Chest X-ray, AP view. Patient: 56 years old, sex M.
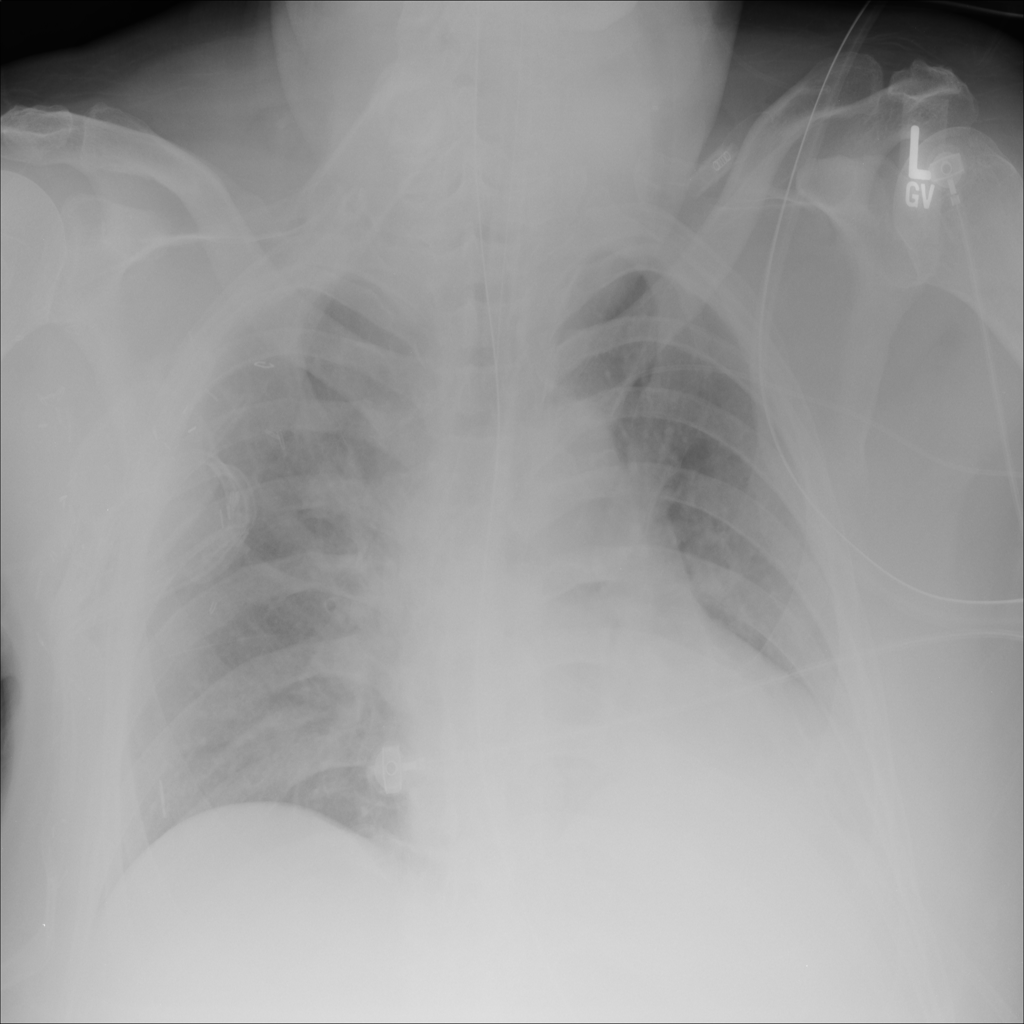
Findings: Atelectasis, Infiltration